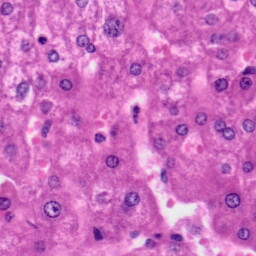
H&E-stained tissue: Liver